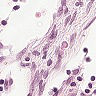
Metastatic tissue present: no